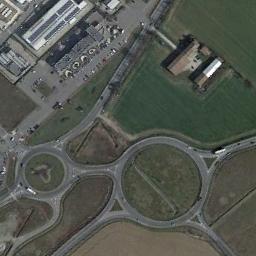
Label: roundabout